Current action and preconditions to check: trajectory_clear

Your task: For each precondition in the list above, predict whether it will hold at this action.

Consider the current scene as observed from the mobile robot's camera, and analyze the predicted future states of all dynamic agents (e.g., people, animals, vehicles, or any moving entities) within the NEXT SECOND.

IMPORTANT: Only answer "very likely" if you are absolutely certain—based on strong, clear evidence—that a dynamic agent will violate the precondition in the predicted future state. Do NOT answer "very likely" for unlikely, ambiguous, or low-probability risks.

Ask yourself for each precondition: Is there a high probability, with clear and convincing evidence, that the predicted future states of any dynamic agent will interfere with the predicted future state of the currently executing action within the NEXT SECOND, causing that precondition to fail?

Assess the risk level based on these predictions. Use "likely" or "very likely" if motions create a clear risk of interference.

Use "neutral" or "improbable" if agents are nearby but their predicted paths are clearly diverging or non-conflicting.

Failure Risk Categories: "very improbable", "improbable", "neutral", "likely", "very likely"

Answer Format: Output ONLY the probability_of_failure value from these categories: "very improbable", "improbable", "neutral", "likely", "very likely"

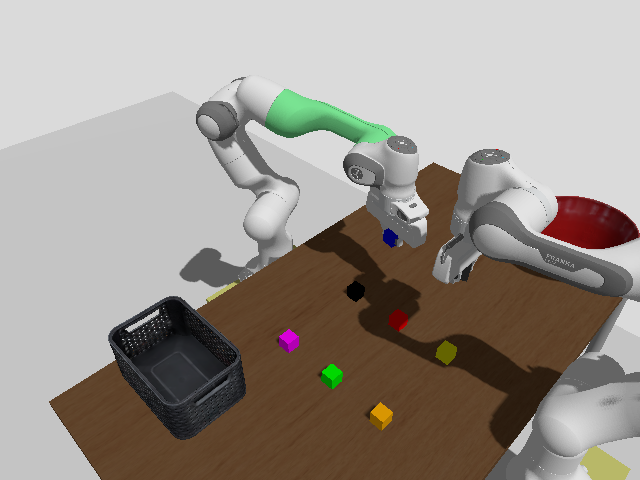

Answer: improbable